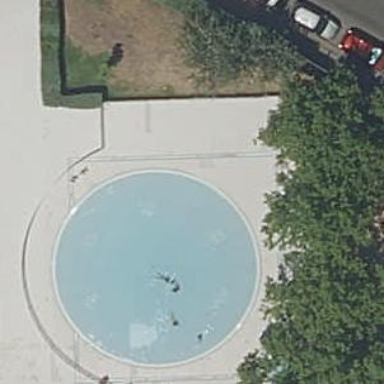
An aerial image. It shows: Outdoor swimming pool for leisure and sport activities.